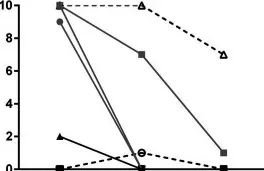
On a visual scale from 0 (none) to 10 (maximum). The number of patients that reported to experience the symptom (response > 0) are indicated below for the acute phase, as well as before and after long-term fasting.
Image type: pathology (immunostaining)